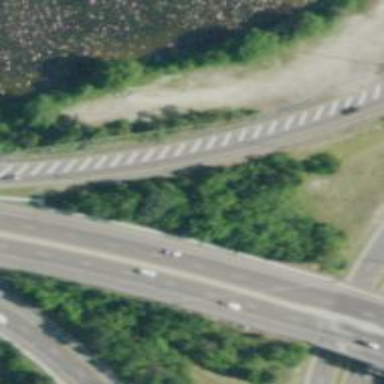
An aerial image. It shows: Trunk link road with asphalt surface.